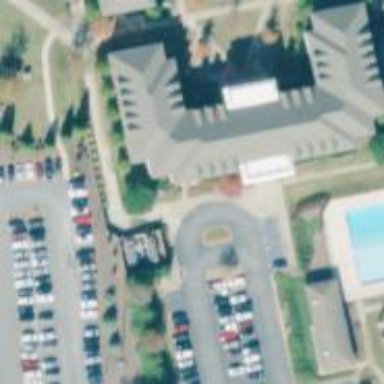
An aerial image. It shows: Dormitory building.